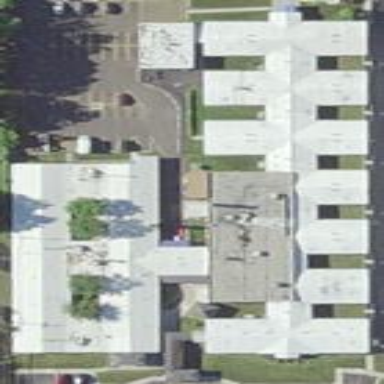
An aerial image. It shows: Nursing home building.